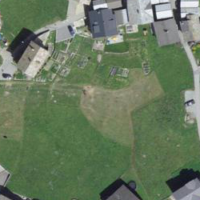
EUNIS habitat code: 55
Species observed at this site:
Ptyonoprogne rupestris